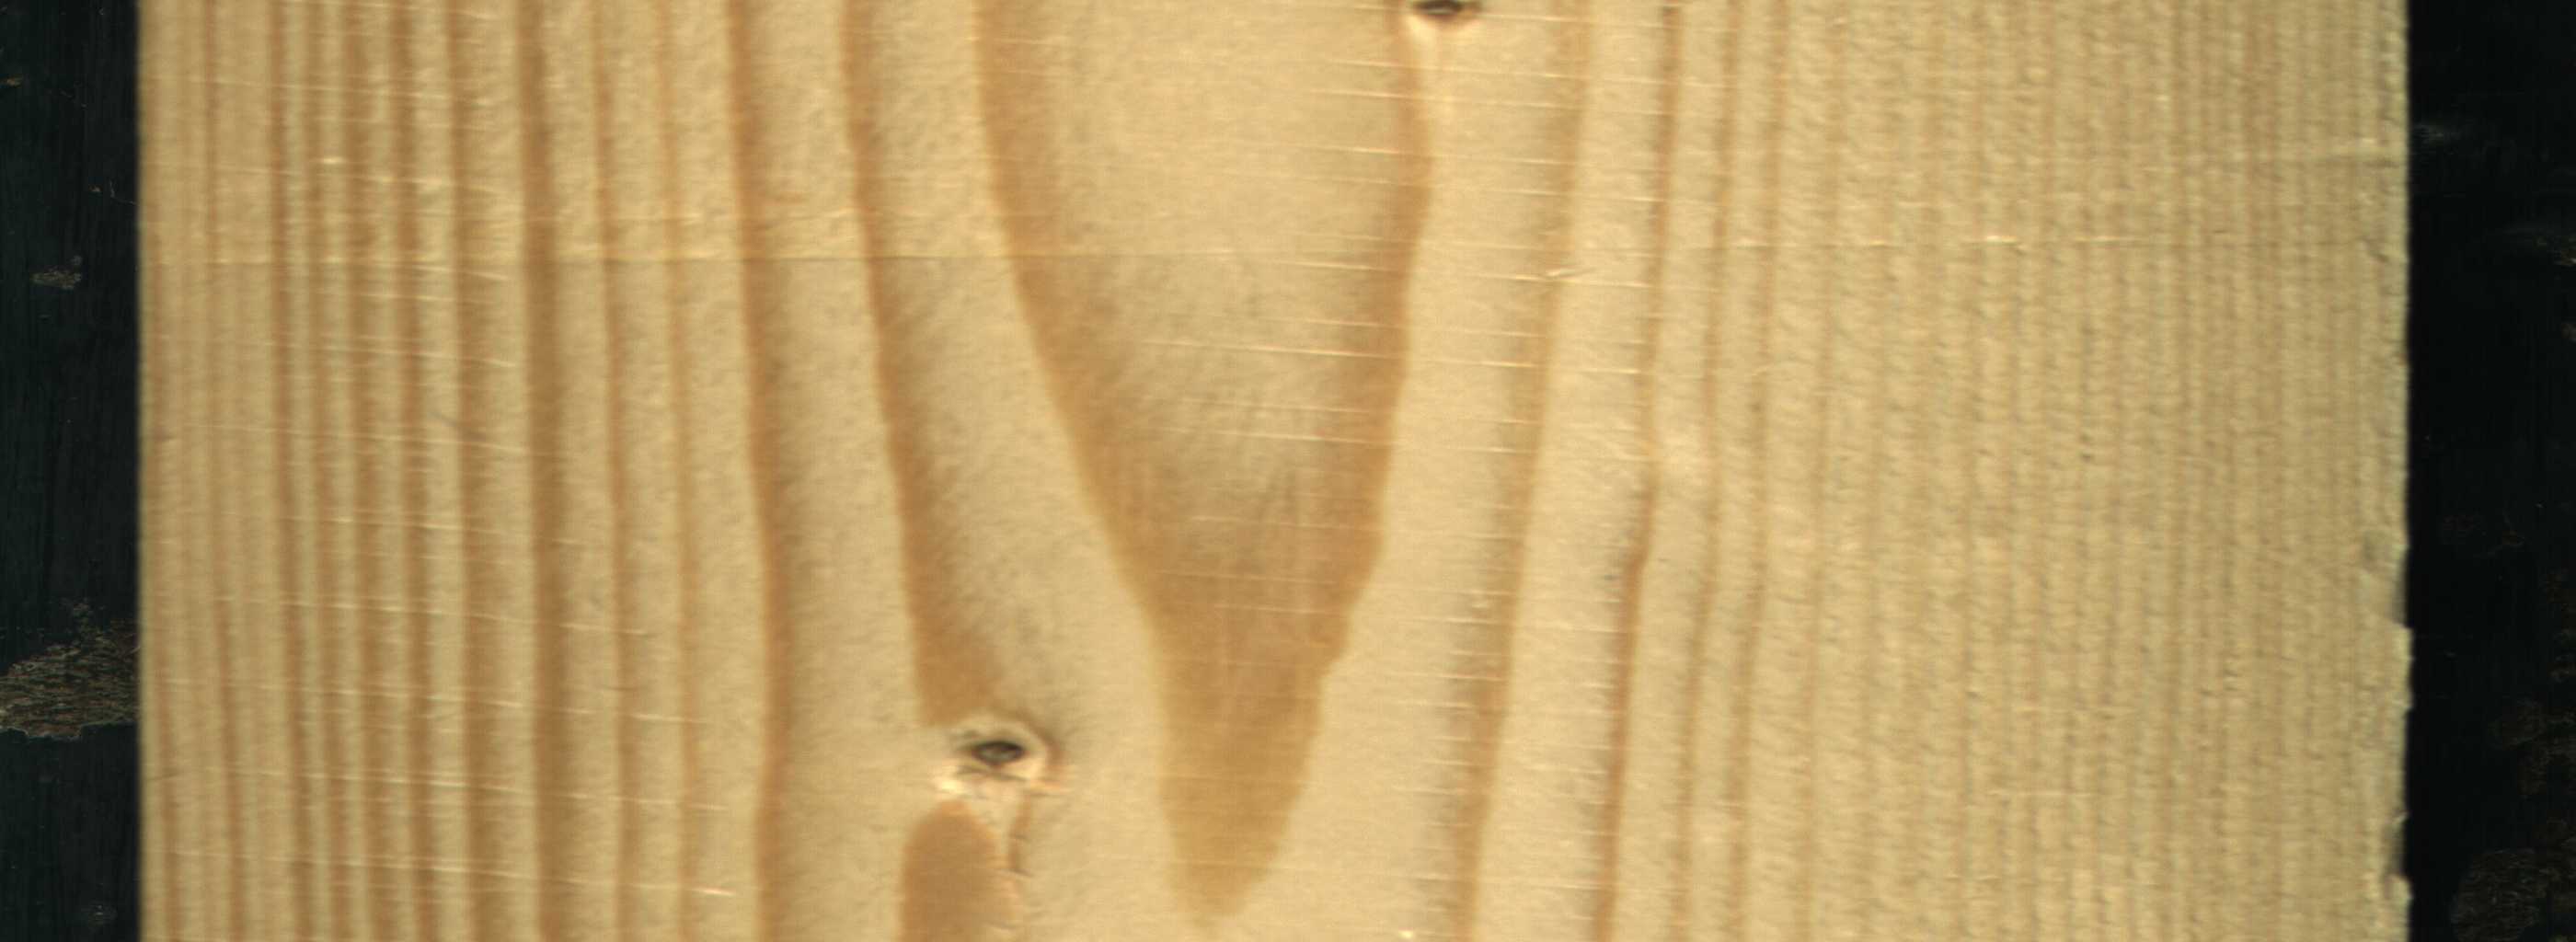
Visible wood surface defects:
Dead_Knot
Live_Knot